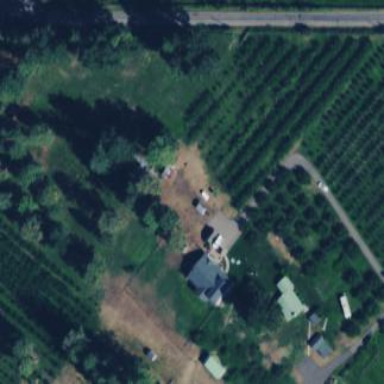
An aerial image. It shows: Orchard.